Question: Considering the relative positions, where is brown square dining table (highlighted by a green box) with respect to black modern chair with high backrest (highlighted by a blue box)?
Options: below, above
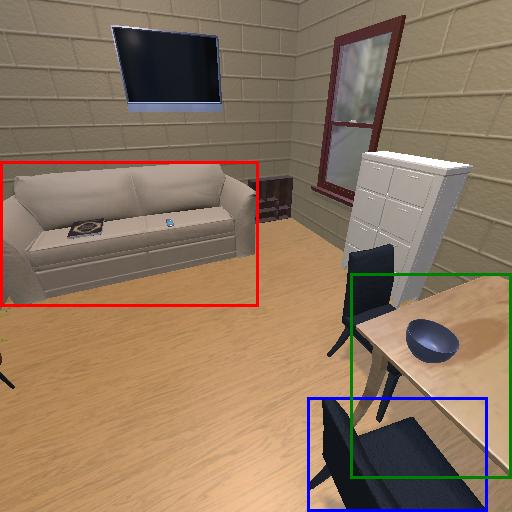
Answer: below